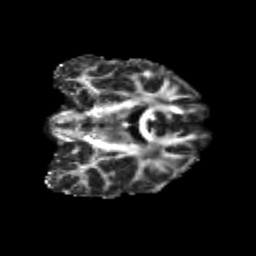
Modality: FA
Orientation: coronal
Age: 29
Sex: male
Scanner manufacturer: siemens
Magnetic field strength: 3 T
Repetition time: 3.5 s
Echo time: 0.113 s